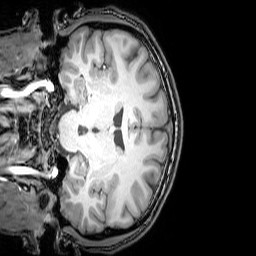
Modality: T1w
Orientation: coronal
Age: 24
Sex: male
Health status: healthy
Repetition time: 0.081 s
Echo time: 0.037 s